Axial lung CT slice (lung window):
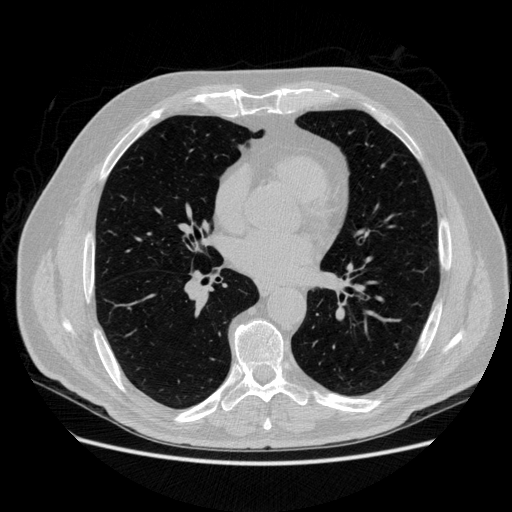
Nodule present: no